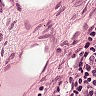
Metastatic tissue present: no